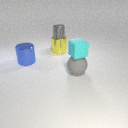
small gray metal cylinder above large yellow metal cylinder